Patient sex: M
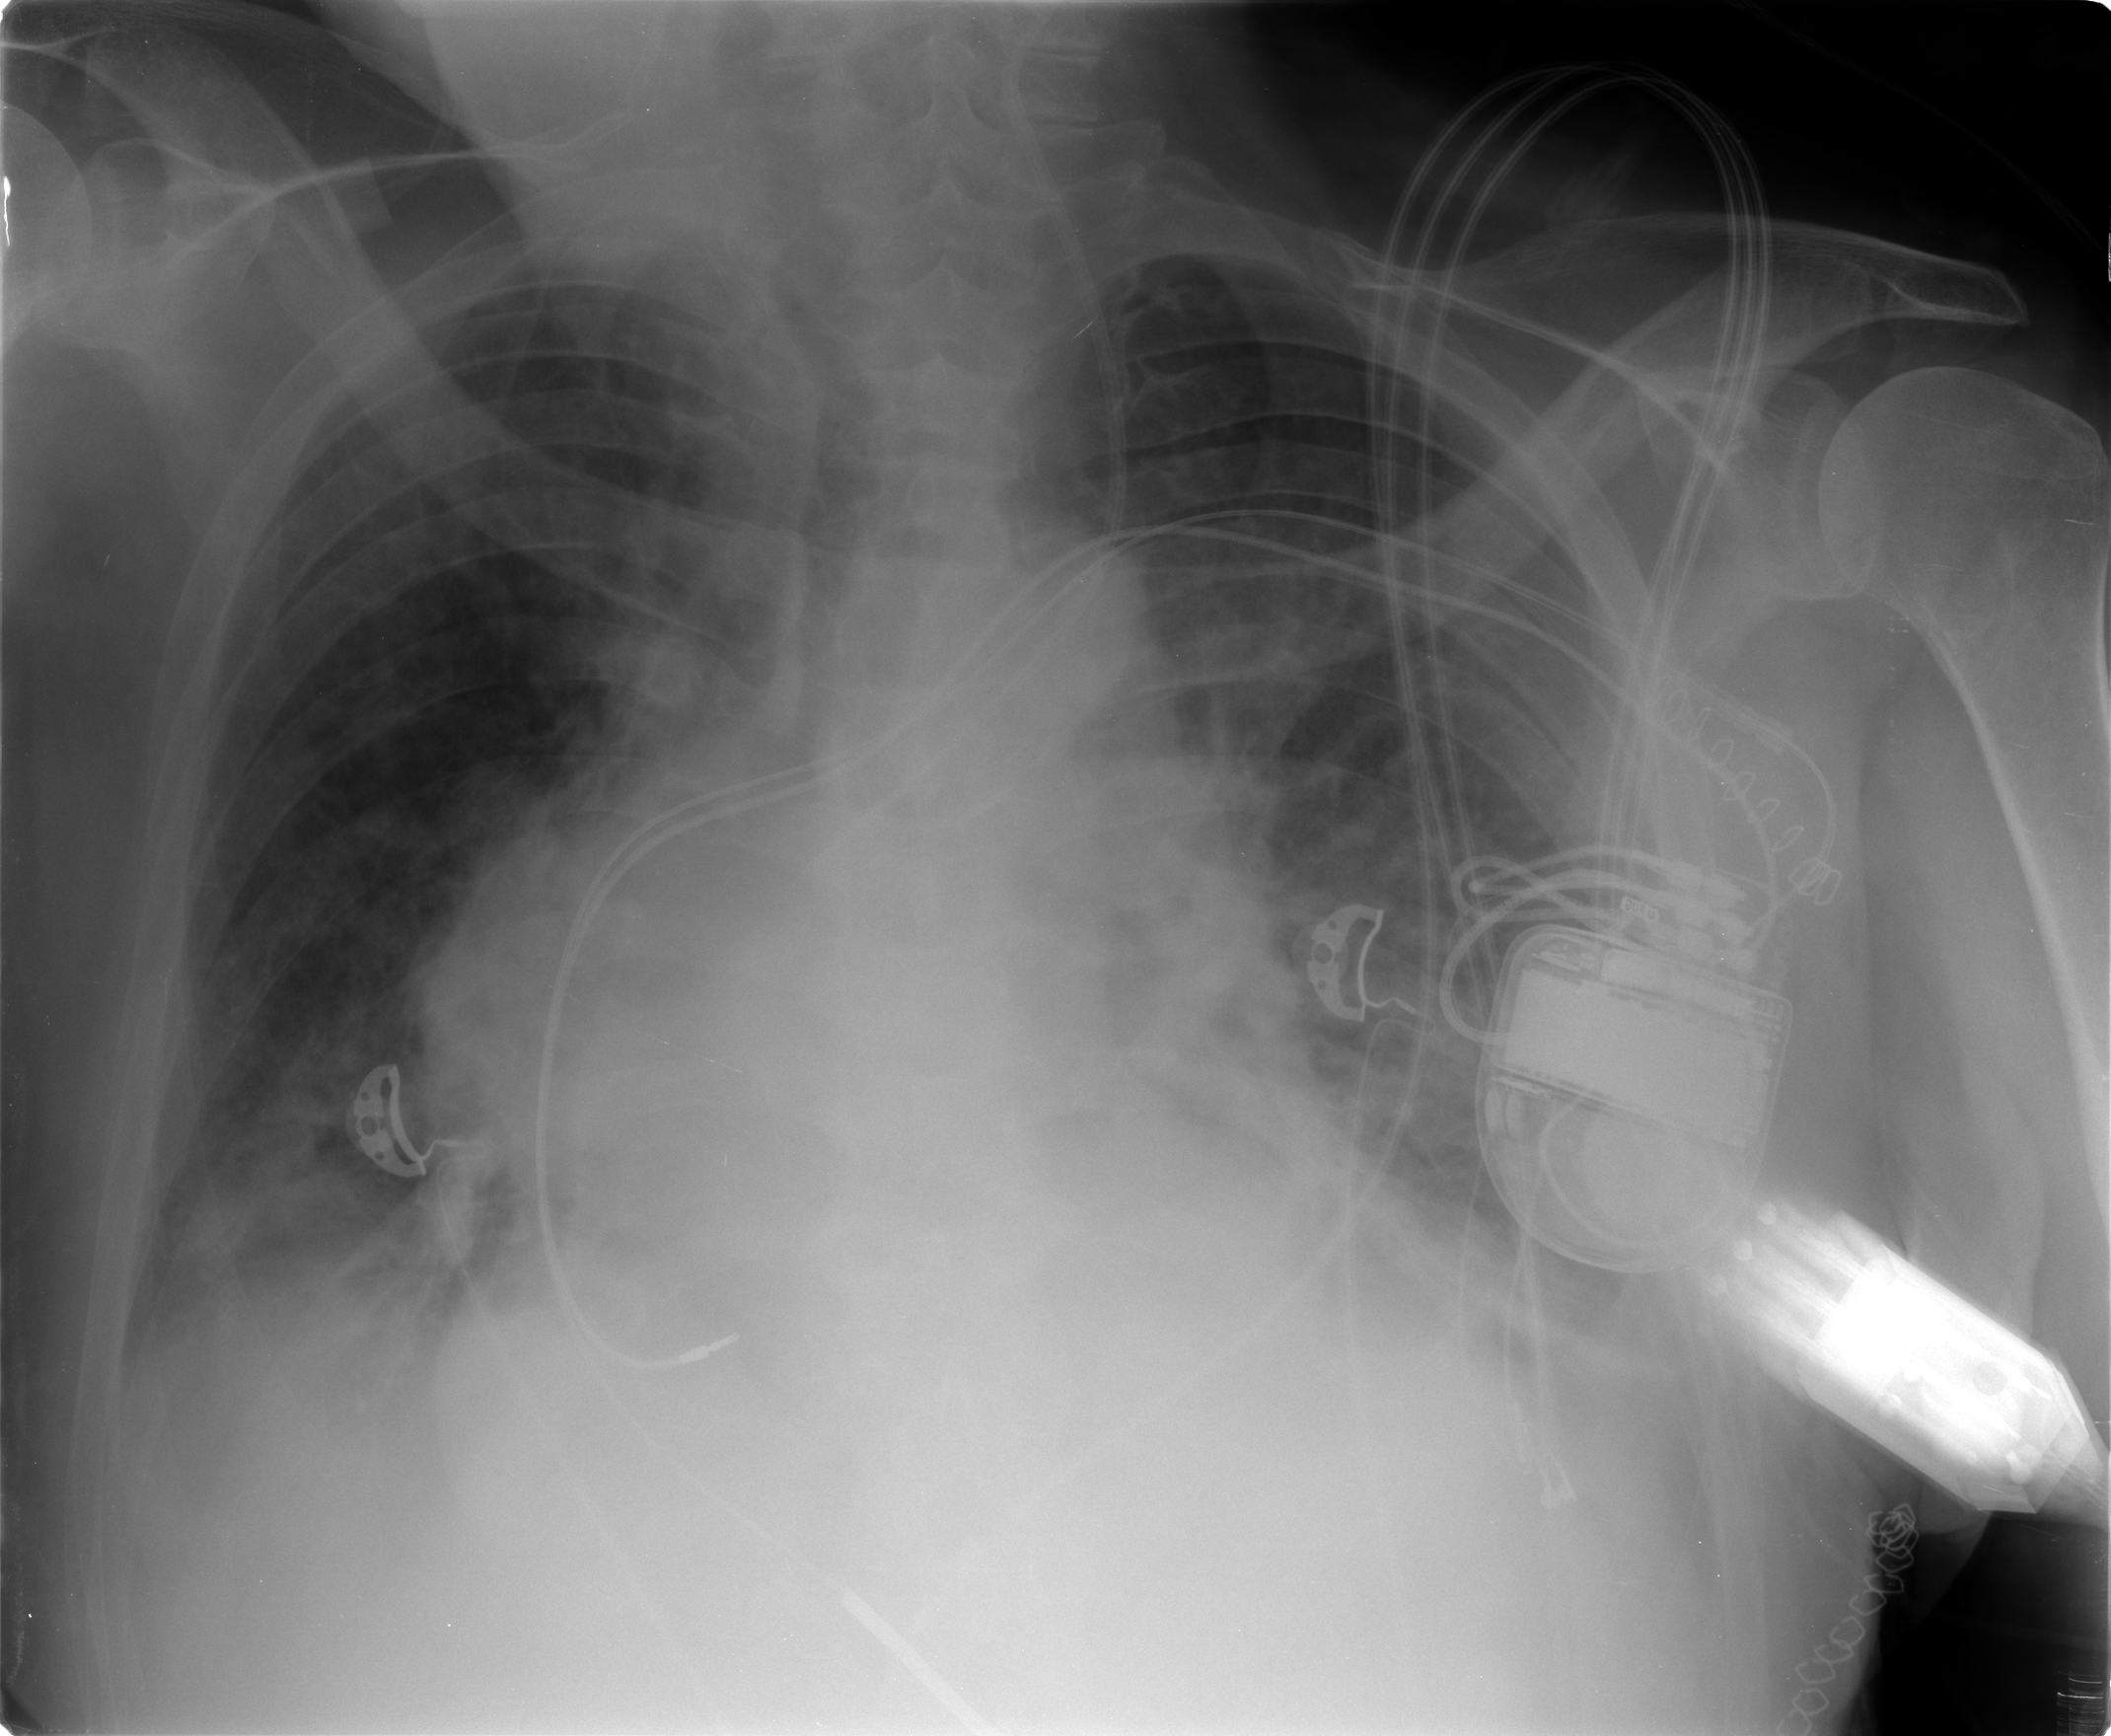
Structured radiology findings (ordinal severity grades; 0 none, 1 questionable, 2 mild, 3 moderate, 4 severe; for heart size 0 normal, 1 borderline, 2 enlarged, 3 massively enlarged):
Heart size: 3
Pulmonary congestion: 2
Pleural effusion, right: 0
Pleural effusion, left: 2
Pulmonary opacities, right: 0
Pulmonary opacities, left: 0
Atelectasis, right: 2
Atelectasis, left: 2